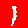
Digit: 1